Question: recently I was working on Windows Form Project on Visual Studio 2010, when it started to show this strange behavior. Whenever I open a windows form in designer, an empty control is created and hangs in the middle of the screen.
The only "non standard" feature I am using, I extend each control with a parent user control as following
'''
public partial class MainUserControl : UserControl
{
...
}
public partial class UserControl : MainUserControl
{
...
}
'''

Any hint on how to fix?
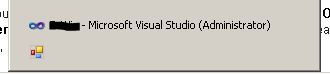
Answer: It is difficolt to give a comprehensive explanation on how I solved it but it does seem like one of the many designer bugs that may eventually appear when extending a user control from another user control.
By creating a simpler constructor to "trick" the designer the popup went away.
Always try to have something like
'''
public class BaseUserControl : UserControl
{
protected BaseUserControl(... [many params passed])
{
...
}
protected BaseUserControl()
{
...
}
}
'''
and avoid
'''
protected BaseUserControl() : BaseUserControl(... [many params passed])
{
...
}
'''